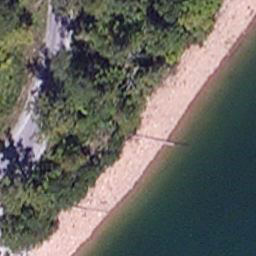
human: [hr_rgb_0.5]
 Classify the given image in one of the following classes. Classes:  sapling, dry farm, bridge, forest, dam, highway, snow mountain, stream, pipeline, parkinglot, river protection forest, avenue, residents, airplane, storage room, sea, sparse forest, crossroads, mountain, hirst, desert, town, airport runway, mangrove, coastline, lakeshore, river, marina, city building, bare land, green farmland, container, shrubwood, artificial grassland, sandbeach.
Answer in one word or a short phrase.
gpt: lakeshore